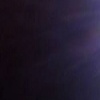
Label: space